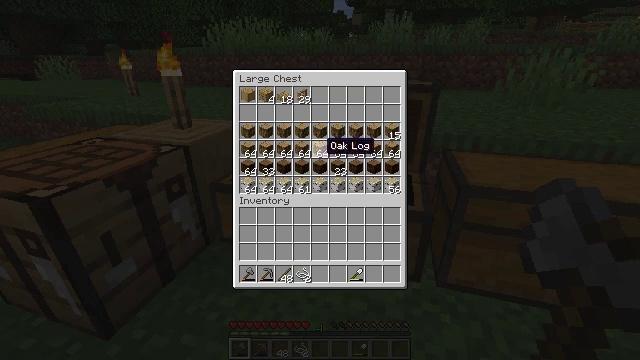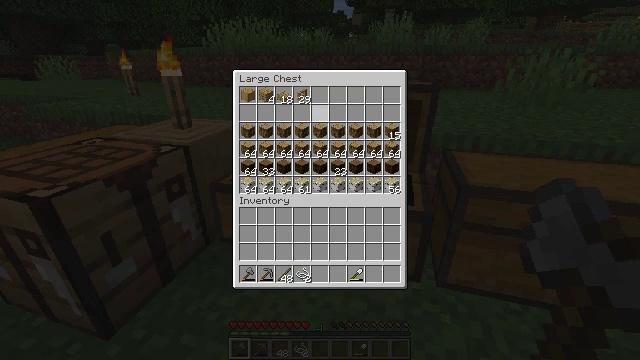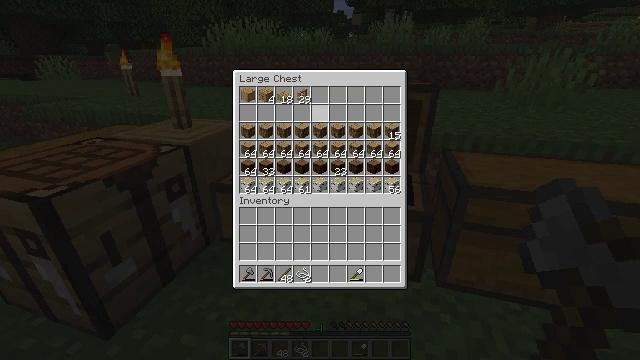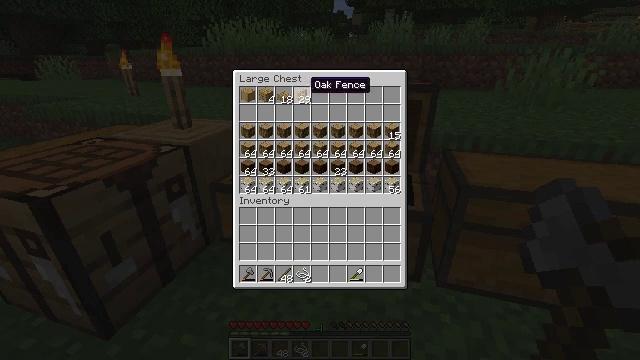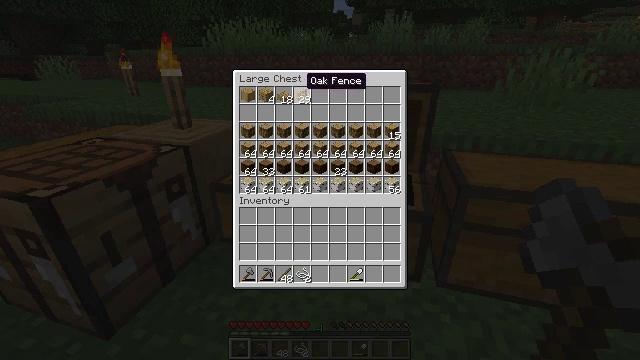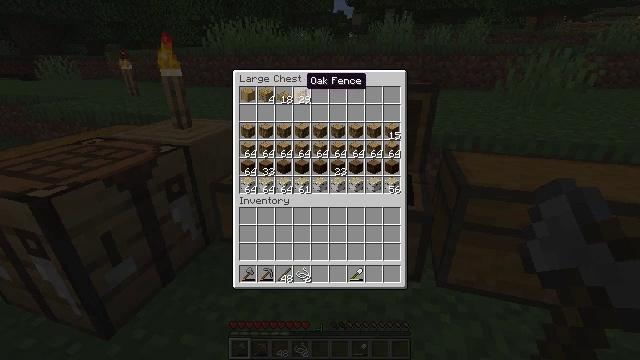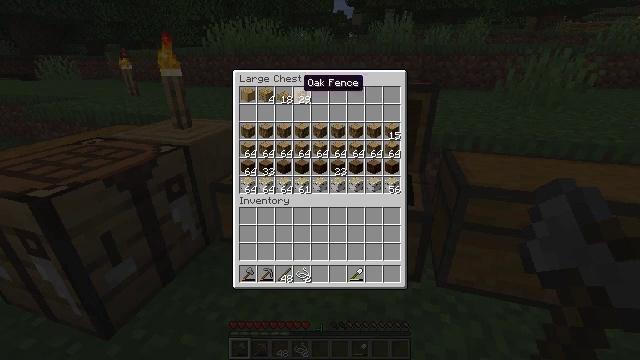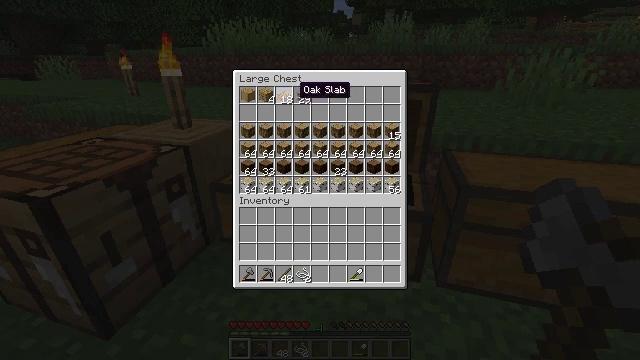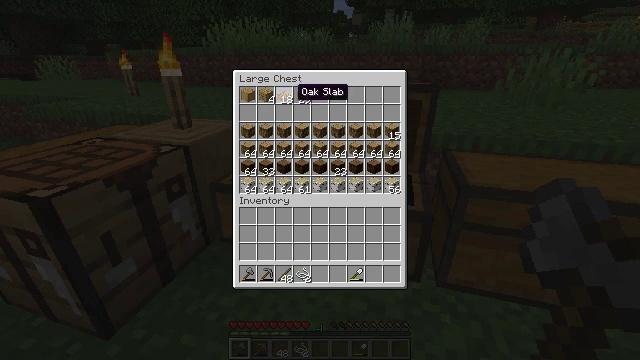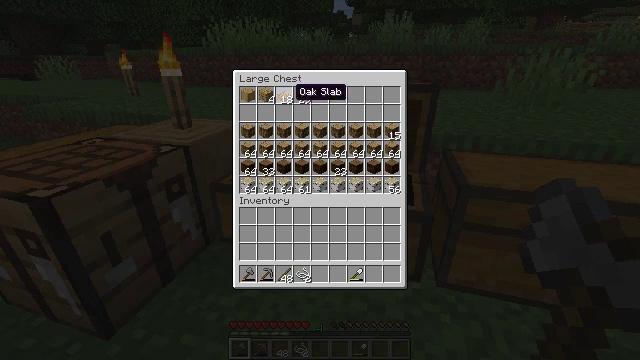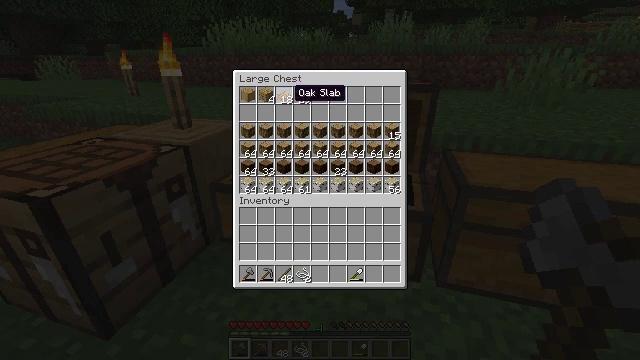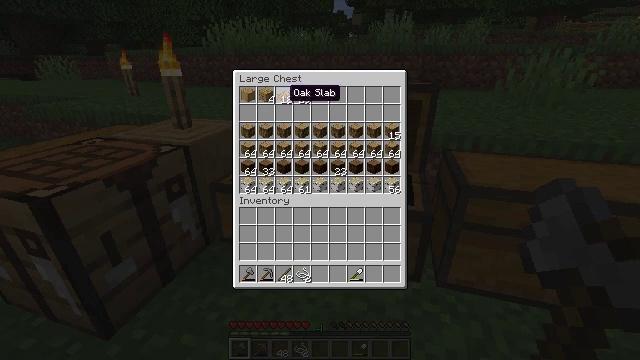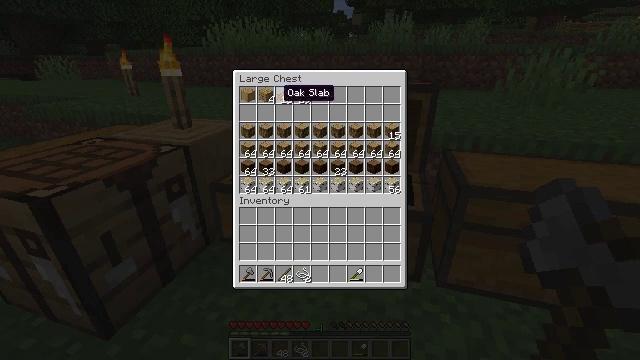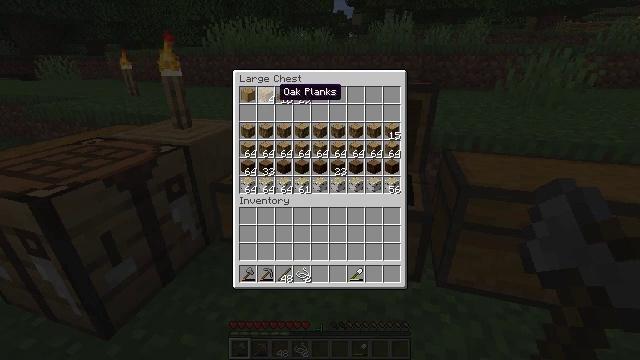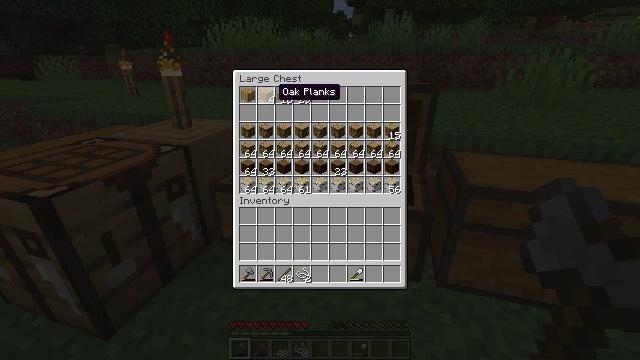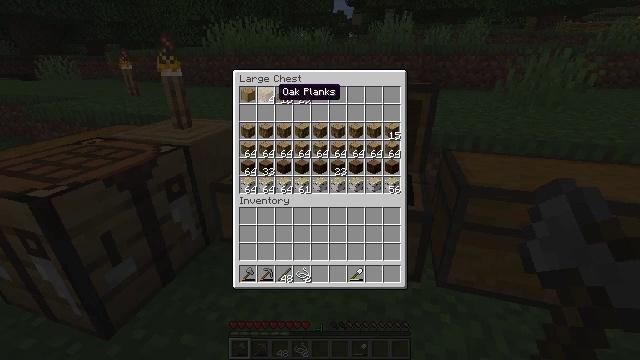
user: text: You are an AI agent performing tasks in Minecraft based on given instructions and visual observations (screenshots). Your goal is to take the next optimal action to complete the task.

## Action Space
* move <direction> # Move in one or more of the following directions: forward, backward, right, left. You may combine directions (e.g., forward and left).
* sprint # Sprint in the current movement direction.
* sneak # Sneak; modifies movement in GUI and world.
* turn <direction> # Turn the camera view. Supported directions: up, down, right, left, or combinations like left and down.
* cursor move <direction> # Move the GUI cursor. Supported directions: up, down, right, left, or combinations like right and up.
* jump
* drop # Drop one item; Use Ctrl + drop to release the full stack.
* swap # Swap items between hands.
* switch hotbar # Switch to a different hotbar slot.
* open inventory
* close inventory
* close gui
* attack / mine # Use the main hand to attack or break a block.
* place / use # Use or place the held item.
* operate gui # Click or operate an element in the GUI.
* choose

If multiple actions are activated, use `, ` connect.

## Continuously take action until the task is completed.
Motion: motion action
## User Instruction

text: Use wooden planks and string to make a loom.
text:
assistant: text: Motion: cursor move up
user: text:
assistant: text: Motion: cursor move up
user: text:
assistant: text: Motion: cursor move left and up
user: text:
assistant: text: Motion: no_op
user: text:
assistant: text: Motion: no_op
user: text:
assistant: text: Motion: no_op
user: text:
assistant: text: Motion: no_op
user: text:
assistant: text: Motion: no_op
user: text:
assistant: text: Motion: no_op
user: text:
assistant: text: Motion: no_op
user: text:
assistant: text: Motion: no_op
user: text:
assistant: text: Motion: no_op
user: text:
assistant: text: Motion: no_op
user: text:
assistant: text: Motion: no_op
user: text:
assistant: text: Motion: no_op
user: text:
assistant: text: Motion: no_op
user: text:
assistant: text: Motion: sneak
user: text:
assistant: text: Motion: sneak
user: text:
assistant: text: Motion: sneak, operate gui
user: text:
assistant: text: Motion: sneak, operate gui
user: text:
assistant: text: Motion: sneak
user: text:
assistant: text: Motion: no_op
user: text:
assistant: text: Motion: no_op
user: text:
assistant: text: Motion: no_op
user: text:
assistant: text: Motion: no_op
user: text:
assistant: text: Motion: no_op
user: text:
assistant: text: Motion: no_op
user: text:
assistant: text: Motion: no_op
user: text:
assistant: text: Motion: close gui
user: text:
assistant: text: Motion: no_op